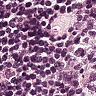
Metastatic tissue present: no